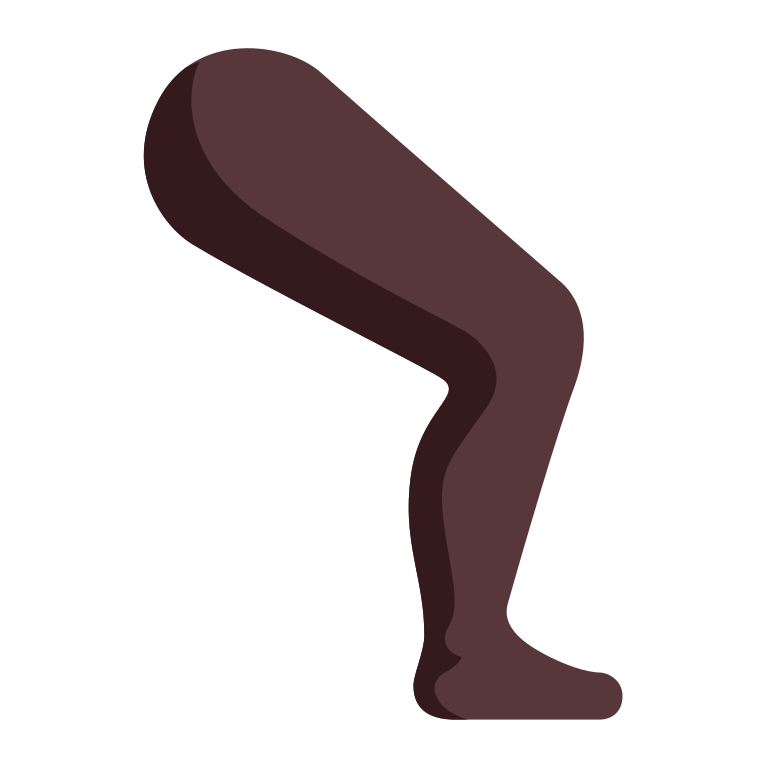
leg flat dark